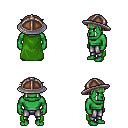
a pixel art fantasy rpg character, male body template, orc, green skin, green cape, metal pants, light blonde short bangs hairstyle, chain helm, four views (front, back, left, right), 2x2 character sprite sheet, small pixel art, hard edges, no anti-aliasing